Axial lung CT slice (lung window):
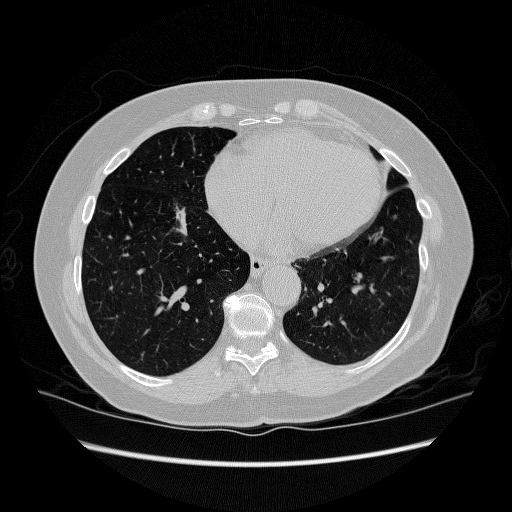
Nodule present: no